Question: I know <URL> can create both.
I would like to create a box and whisker chart, similar to <URL>, but horizontal instead of vertical. I have json data in the form:
'''
{
"lowestValue":"53",
"lowerQuartile":"63",
"medianValue":"73",
"upperQuartile":"80",
"highestValue":"99",
"targetValue":"80"
},
...
'''
How can I create a (or several) box and whisker plot(s) with <URL> or with pure raphael, so that it will display properly in IE7/IE8?
Here is a picture of the end goal:

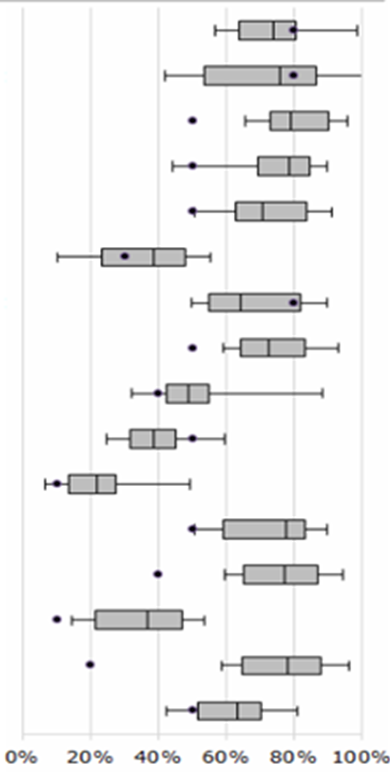
Answer: The path is such a similar primitive that it seems like it would be easy to recreate such a graph using raw Raphael (which seems increasingly to be my preference these days). Consider such a utility function as this:
'''
function whisker( paper, x, y, width, height, data )
{
var x1 = x + data.lowestValue * width / 100, x2 = x + data.highestValue * width / 100;
var outer_range = paper.path( [ "M", x1, y + height * 0.25, "L", x1, y + height * 0.75, "M", x1, y + height / 2, "L", x2, y + height / 2, "M", x2, y + height / 4, "L", x2, y + height * 0.75 ] ).attr( { fill : 'none', stroke: 'gray' } );
var inner_range = paper.rect( x + ( width * data.lowerQuartile / 100 ), y, width * ( data.upperQuartile - data.lowerQuartile ) / 100, height, 0 ).attr( { fill: 'lightgray', stroke: 'black' } );
var median = paper.path( [ "M", x + width * data.medianValue / 100, y, "L", x + width * data.medianValue / 100, y + height ] ).attr( { fill: 'none', stroke: 'black' } );;
var target = paper.circle( x + ( width * data.targetValue / 100 ), y + height / 2, height / 4 ).attr( { fill: 'black' } );
}
'''
The sixth parameter is simply your json data. You would need to increment the y value for each whisker, of course. Here's the <URL> on my website.